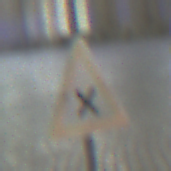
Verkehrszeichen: KreuzungOderEinmuendung
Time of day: Night
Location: Outdoor (Urban)
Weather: PartlyCloudy
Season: NotSpecified
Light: Artificial